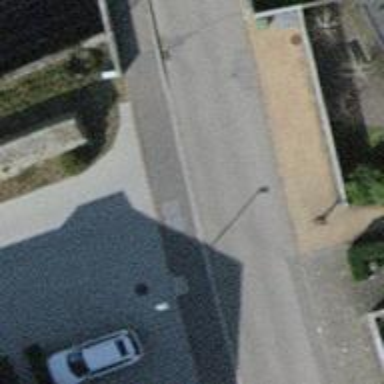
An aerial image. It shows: Residential road with asphalt surface. There is sidewalk on the left side.